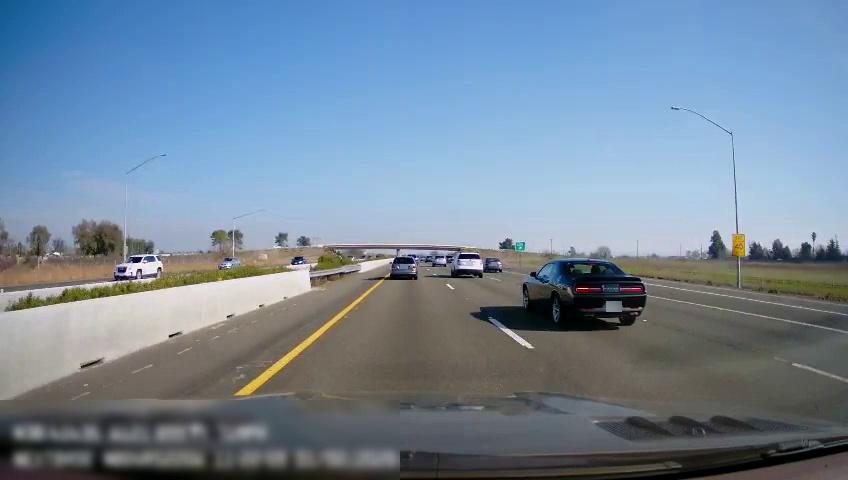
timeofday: Day
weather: Sunny
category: Drivable Space
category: Vehicles | Car
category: Vehicles | SUV
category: Vehicles | Car
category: Vehicles | Car
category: Vehicles | SUV
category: Vehicles | Car
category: Vehicles | SUV
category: Vehicles | SUV
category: Lanes | Current Lane
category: Lanes | Current Lane
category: Lanes | Alternate Lane
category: Lanes | Alternate Lane
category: Lanes | Alternate Lane